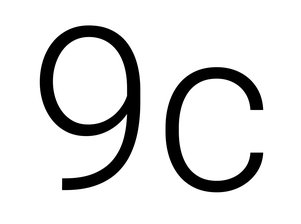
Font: Roboto_Light